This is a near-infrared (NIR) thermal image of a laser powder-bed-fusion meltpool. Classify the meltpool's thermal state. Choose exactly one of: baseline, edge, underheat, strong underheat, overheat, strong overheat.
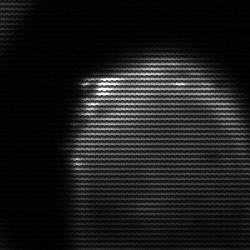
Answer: edge